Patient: sex F, age 69
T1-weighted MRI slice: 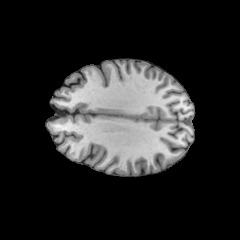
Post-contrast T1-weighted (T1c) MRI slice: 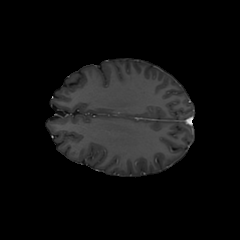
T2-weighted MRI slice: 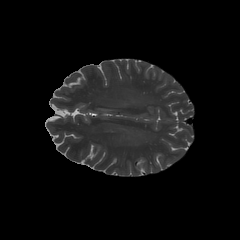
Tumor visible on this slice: no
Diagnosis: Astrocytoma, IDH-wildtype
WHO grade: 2